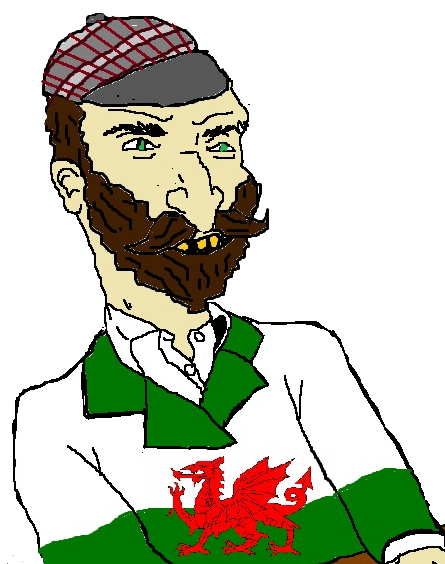
Label: 5_Bruce